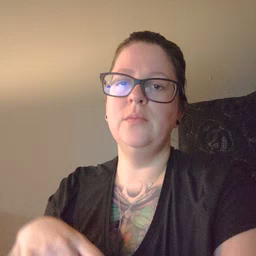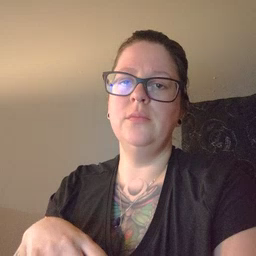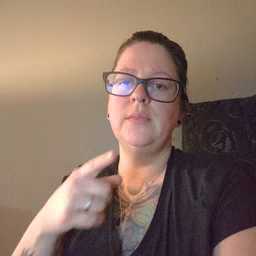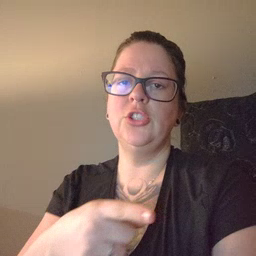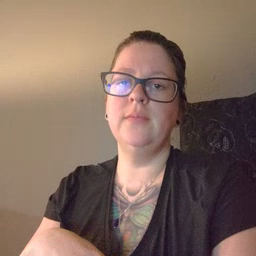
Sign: there